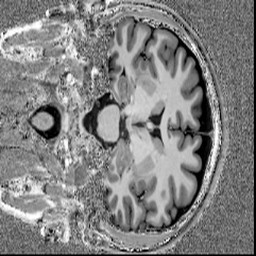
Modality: T1w
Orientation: coronal
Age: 30
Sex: male
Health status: healthy
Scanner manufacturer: siemens
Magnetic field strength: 7 T
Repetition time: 4.3 s
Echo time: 0.00227 s